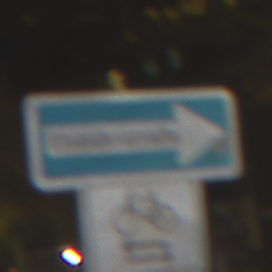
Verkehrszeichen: EinbahnstrasseRechtsweisend
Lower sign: RichtungsangabeDurchPfeile9
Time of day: Night
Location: Outdoor (Urban)
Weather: Clear
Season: NotSpecified
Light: Artificial